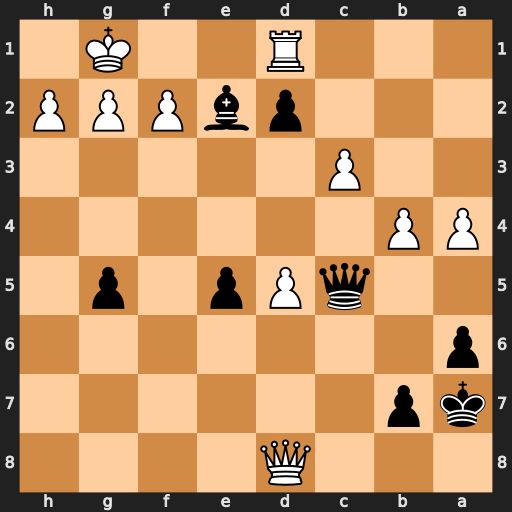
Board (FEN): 3Q4/kp6/p7/2qPp1p1/PP6/2P5/3pbPPP/3R2K1
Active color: b
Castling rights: -
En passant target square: -
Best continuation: Qxc3 b5 axb5 a5 Bxd1